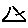
Label: triangle